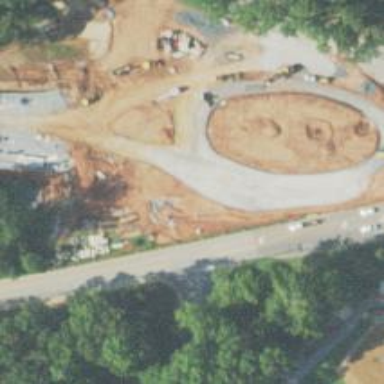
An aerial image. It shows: Roundabout at primary highway.